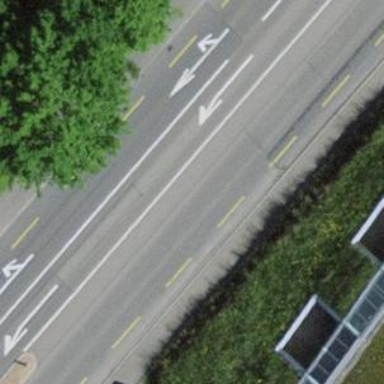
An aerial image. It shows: Primary highway with asphalt surface. There are sidewalks on both sides and lanes for cycling in both directions.